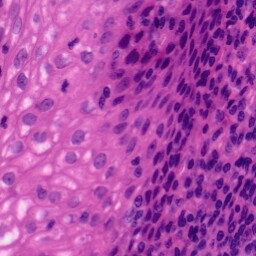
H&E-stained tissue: Tonsil